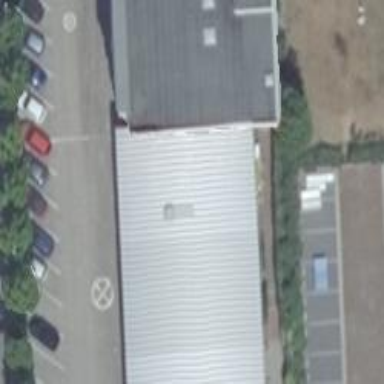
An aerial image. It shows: Building.